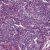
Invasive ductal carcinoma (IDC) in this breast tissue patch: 1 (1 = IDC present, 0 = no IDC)